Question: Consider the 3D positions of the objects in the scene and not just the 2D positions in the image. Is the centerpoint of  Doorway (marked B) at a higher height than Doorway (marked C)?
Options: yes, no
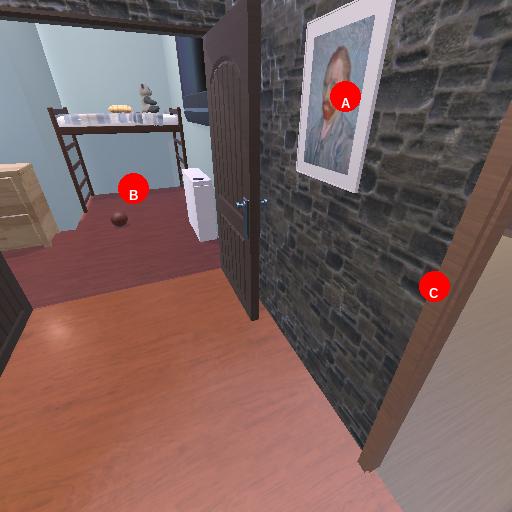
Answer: yes